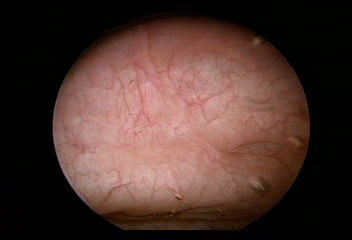
Modality: WLC
Class: Normal mucosa
Bladder cancer association: No